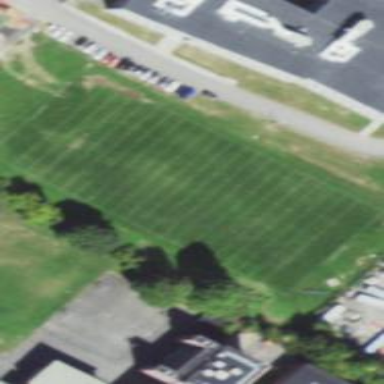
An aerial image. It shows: Pitch for American football.